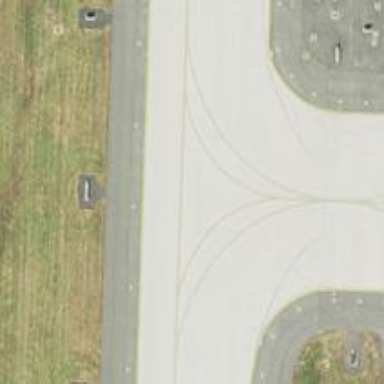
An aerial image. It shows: Image of taxiway at airport.